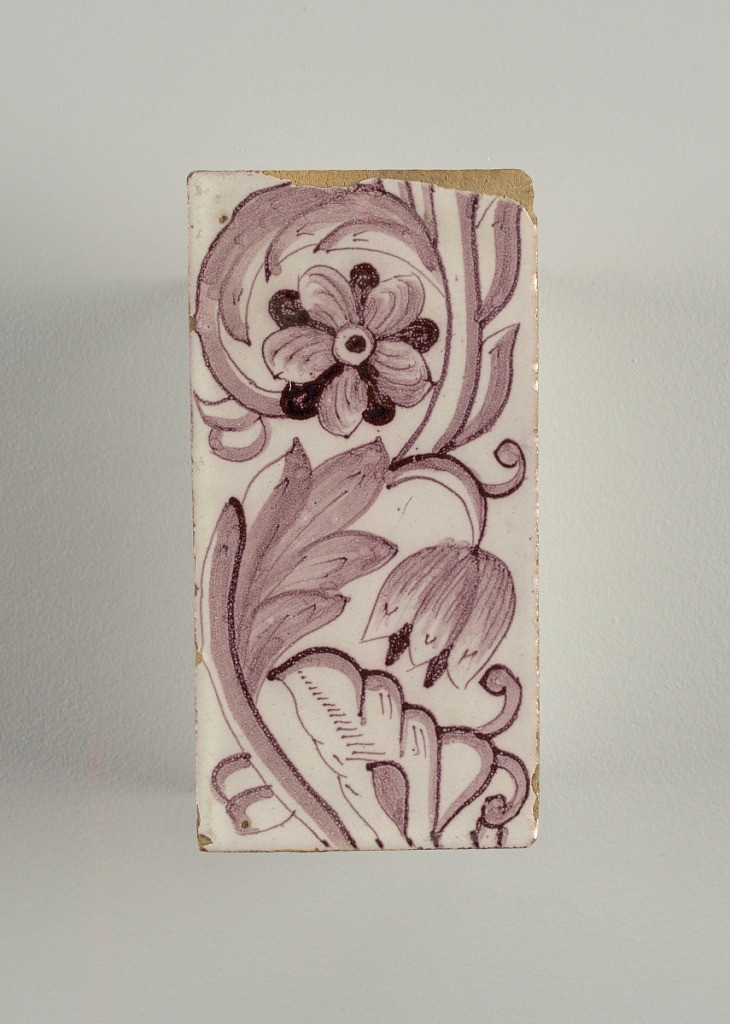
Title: Tile
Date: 18th century
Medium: Tin-enamelled earthenware
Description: Vertical rectangles. Each tile with identical pattern of two flowers and leaves on continuous scrolling stem. One flower faces the observer and the other is in profile. Manganese violet on white ground.